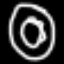
Label: donut